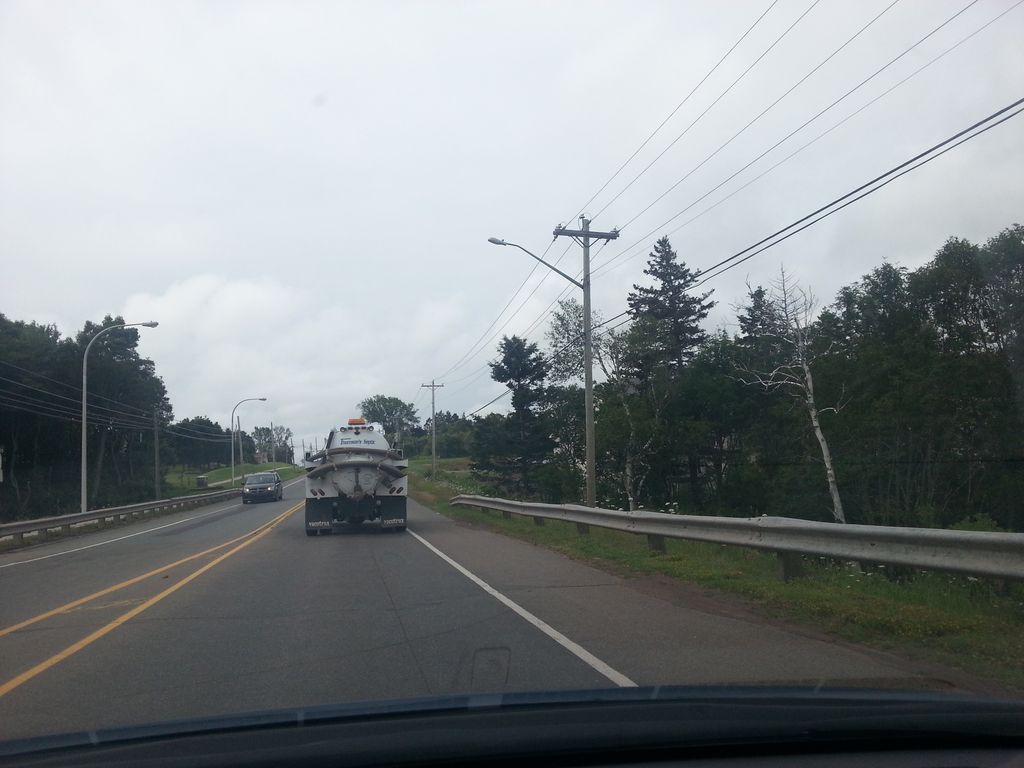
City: charlottetown